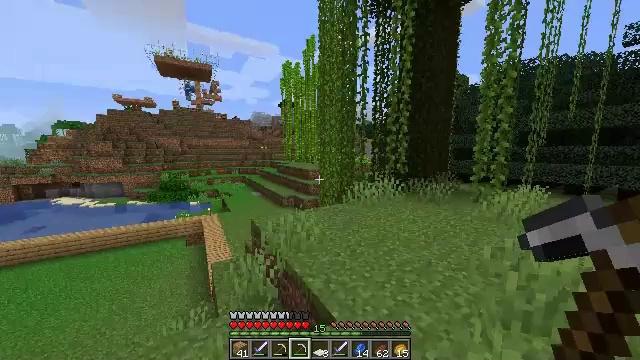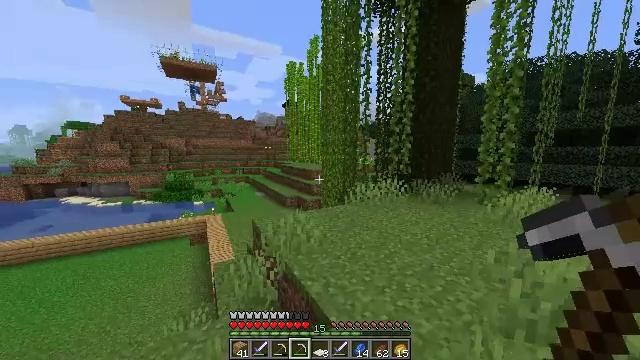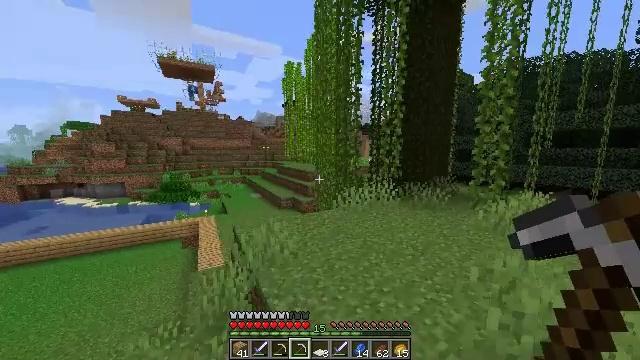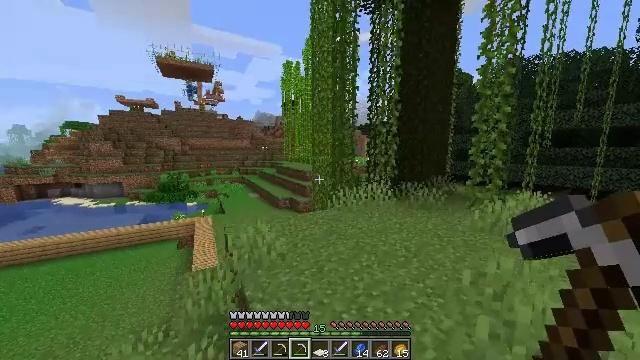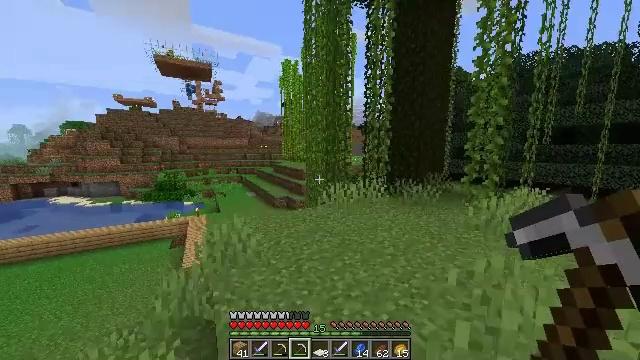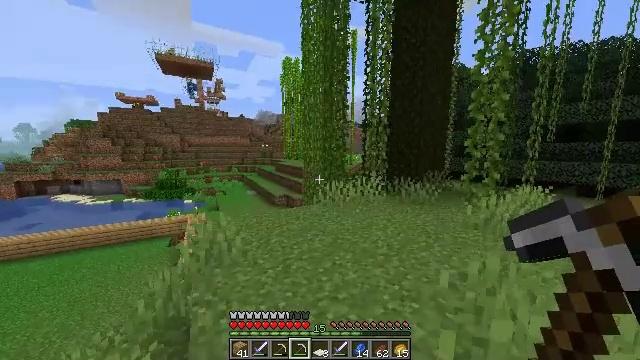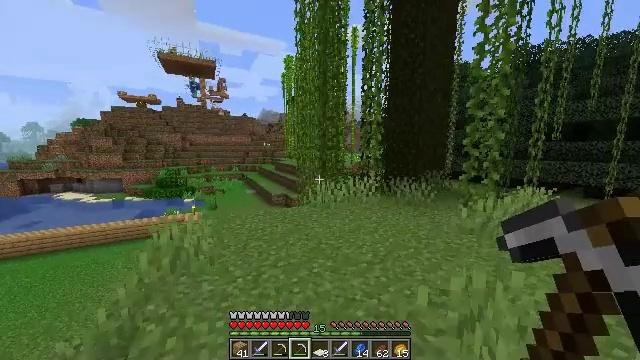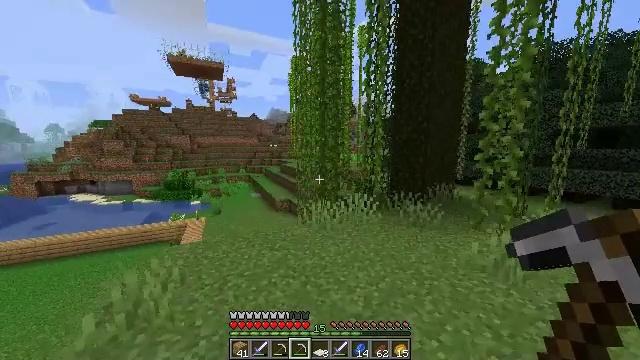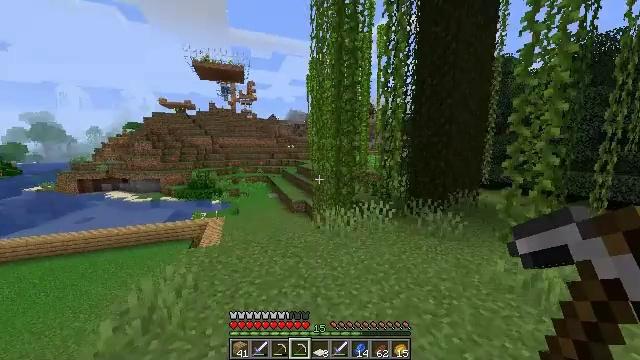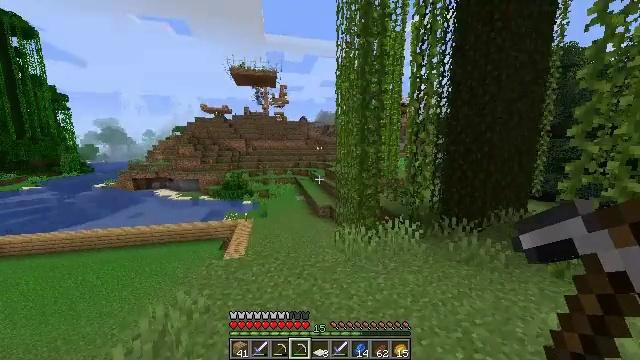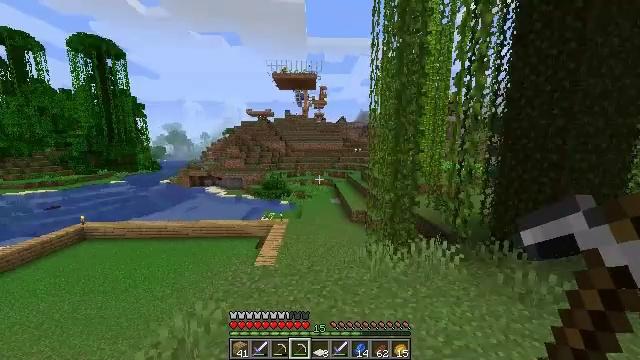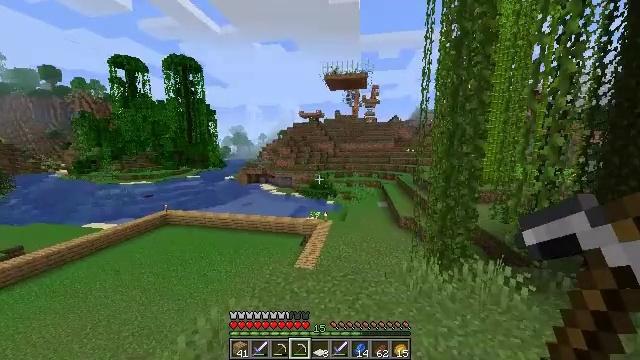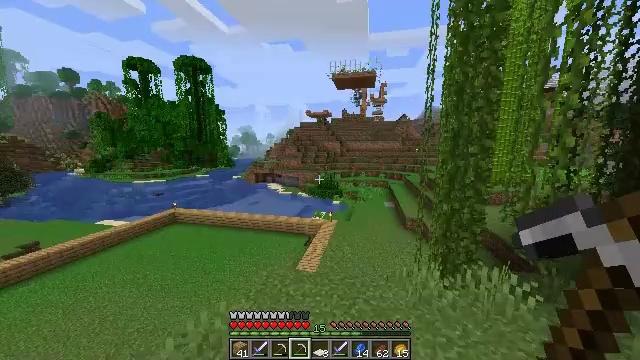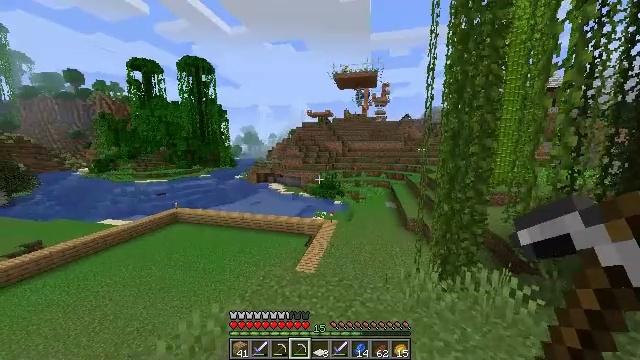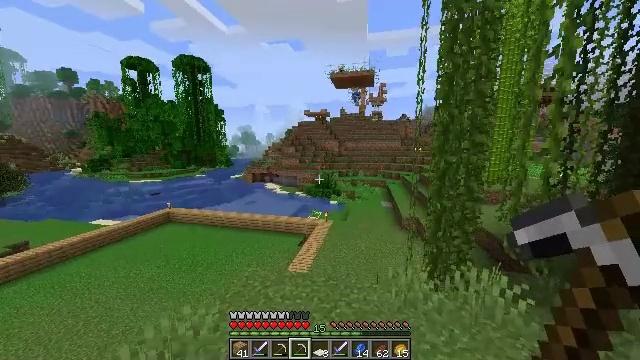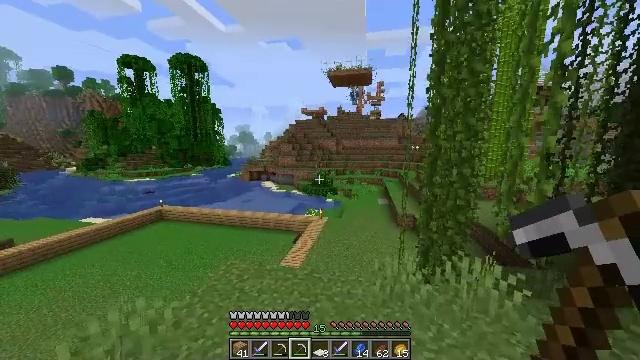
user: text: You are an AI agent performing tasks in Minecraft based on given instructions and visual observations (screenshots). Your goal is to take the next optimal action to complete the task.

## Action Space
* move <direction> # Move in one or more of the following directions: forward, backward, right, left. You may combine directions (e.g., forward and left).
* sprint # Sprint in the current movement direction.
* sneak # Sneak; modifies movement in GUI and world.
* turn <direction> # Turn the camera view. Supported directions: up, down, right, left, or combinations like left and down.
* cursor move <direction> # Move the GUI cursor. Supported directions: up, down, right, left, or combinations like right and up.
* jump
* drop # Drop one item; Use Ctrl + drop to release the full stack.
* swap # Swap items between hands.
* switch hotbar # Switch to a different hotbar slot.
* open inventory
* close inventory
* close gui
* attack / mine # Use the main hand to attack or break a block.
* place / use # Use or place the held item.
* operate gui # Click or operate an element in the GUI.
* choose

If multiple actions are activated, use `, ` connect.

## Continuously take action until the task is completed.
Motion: motion action
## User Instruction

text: Gather the jungle sapling with your hand.
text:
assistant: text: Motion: move forward and move right, turn left, jump
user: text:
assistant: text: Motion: move forward and move right, sprint, jump
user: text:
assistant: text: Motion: move forward and move right, sprint, jump
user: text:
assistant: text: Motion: move forward and move right, sprint, jump
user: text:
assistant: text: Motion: move forward and move right, sprint, jump
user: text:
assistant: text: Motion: move forward and move right, sprint, jump
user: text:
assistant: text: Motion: move forward and move right, sprint, turn left, jump
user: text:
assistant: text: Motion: move forward and move right, sprint, turn left, jump
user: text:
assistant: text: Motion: move forward and move right, sprint, turn left, jump
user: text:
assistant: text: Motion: move forward and move right, sprint, turn left, jump
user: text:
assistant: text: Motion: move forward and move right, sprint, turn left, jump
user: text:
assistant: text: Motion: move forward, sprint, turn left, jump
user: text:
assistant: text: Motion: move forward, jump
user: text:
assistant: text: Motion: move forward, jump
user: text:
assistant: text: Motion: move forward, jump
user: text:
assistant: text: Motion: move forward, jump
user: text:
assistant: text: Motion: move forward, jump
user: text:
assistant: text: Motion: move forward, turn left, jump
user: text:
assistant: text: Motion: move forward, turn left, jump
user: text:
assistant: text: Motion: move forward, sprint, turn left, jump
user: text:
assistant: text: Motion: move forward, sprint, turn left and down, jump
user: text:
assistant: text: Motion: move forward, sprint, turn left and down, jump
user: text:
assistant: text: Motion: move forward, sprint, turn left and down, jump
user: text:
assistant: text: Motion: move forward, sprint, jump
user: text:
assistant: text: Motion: move forward, jump
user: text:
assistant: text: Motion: move forward, jump
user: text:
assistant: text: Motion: move forward, turn right and down, jump
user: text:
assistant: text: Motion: move forward, turn right and down, jump
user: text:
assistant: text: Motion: move forward, turn right and down, jump
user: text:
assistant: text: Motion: move forward, turn right, jump